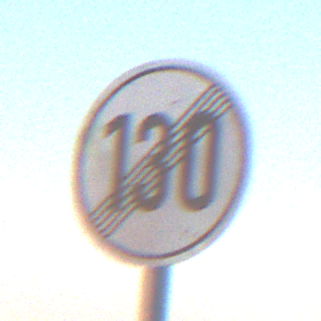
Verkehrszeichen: EndeGeschwindigkeit130
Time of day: SunriseSunset
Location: Outdoor (Nature)
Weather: Clear
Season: NotSpecified
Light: Natural